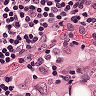
Metastatic tissue present: yes